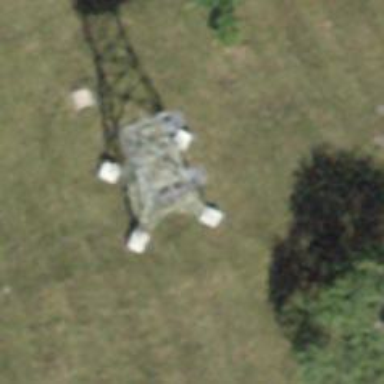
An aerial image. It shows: Pylon for aerialway.